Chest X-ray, PA view. Patient: 60 years old, sex M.
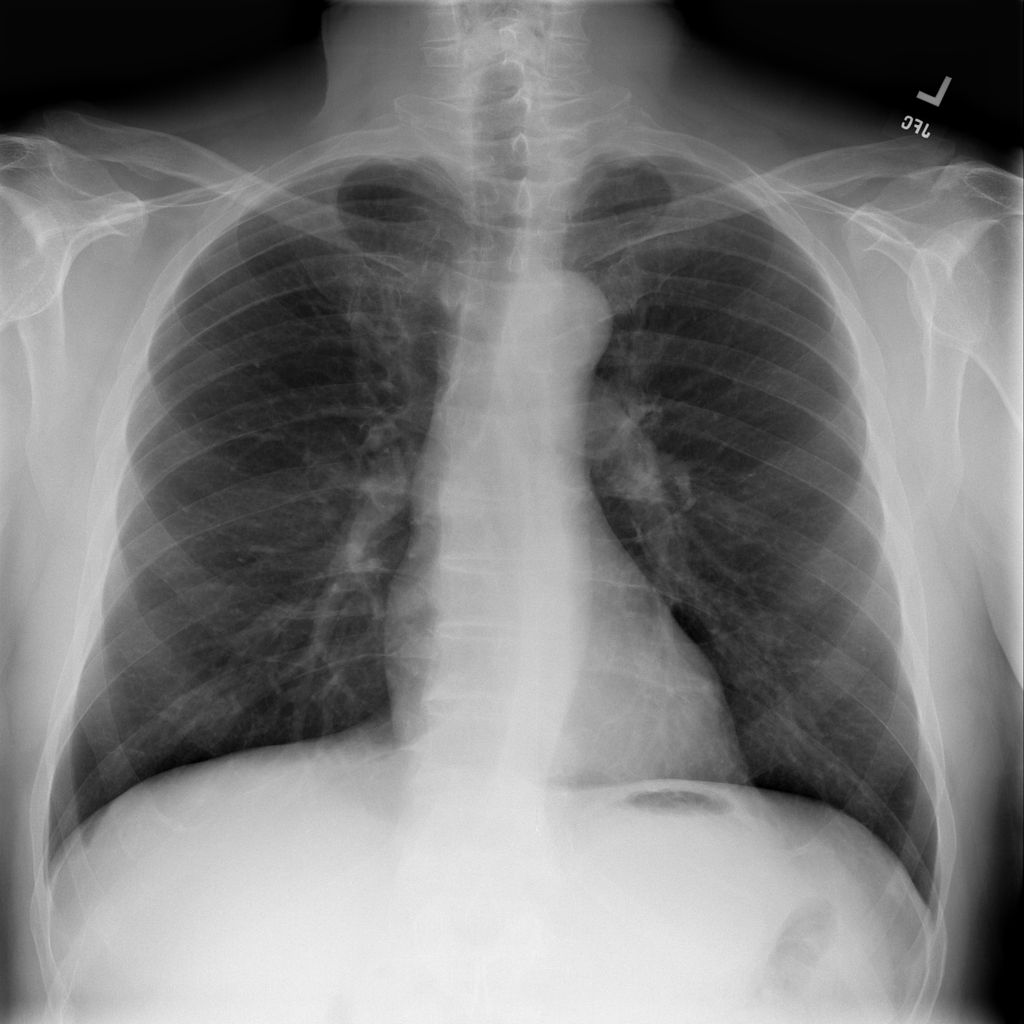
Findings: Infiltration